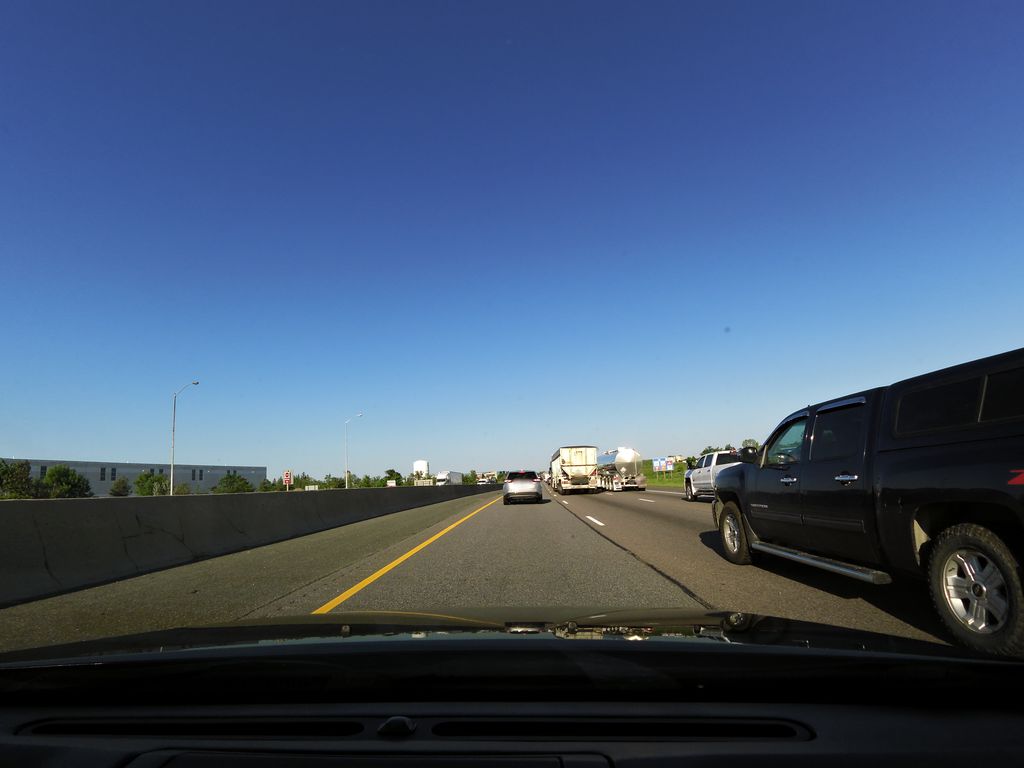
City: kitchener-waterloo